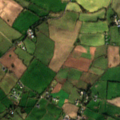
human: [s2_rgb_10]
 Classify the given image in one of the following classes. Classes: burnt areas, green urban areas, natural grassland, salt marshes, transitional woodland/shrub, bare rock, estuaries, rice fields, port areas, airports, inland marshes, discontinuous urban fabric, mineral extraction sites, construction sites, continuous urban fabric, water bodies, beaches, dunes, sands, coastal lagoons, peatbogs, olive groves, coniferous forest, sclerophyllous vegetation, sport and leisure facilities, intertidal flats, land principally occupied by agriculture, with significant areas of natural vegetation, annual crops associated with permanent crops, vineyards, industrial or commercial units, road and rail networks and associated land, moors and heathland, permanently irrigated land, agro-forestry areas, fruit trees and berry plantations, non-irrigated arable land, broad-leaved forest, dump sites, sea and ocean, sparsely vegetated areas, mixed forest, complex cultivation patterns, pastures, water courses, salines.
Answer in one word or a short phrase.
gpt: non-irrigated arable land, pastures